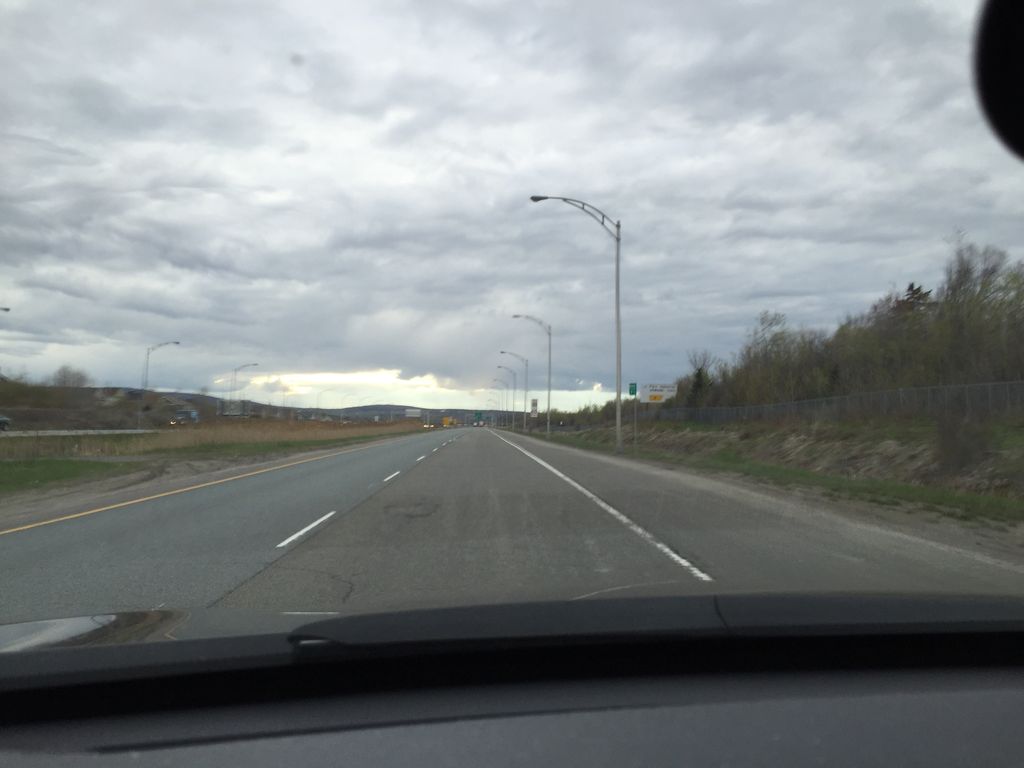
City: quebec_city